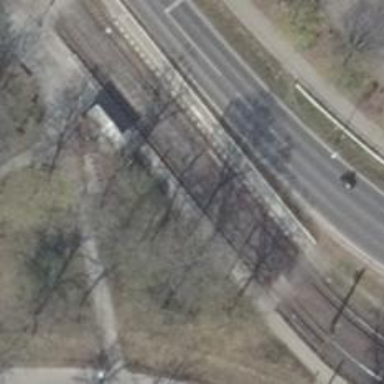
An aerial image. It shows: Tram stop.